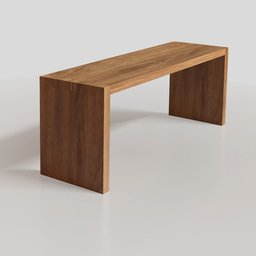
Label: furniture